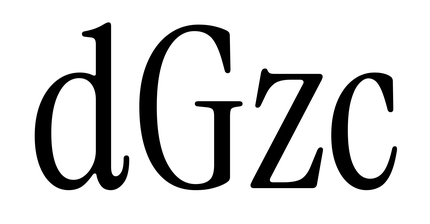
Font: InstrumentSerif-Regular